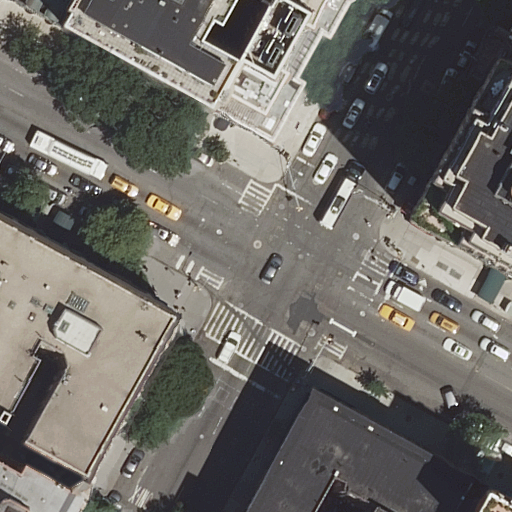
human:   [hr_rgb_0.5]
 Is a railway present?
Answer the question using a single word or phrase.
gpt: no

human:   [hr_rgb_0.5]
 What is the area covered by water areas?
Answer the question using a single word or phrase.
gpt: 0m2

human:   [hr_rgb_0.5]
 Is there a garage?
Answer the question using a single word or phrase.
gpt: no

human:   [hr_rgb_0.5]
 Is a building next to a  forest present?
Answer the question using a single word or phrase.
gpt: no

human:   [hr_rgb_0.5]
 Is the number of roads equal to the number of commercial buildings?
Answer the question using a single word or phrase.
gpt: no

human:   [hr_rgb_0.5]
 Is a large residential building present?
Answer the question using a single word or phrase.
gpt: yes

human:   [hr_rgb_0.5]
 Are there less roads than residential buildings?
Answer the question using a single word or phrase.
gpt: yes

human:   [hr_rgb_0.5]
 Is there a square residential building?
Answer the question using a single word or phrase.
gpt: no

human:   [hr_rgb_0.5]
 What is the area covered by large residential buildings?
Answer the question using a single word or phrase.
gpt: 1045m2

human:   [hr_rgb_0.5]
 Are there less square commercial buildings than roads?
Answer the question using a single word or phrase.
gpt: yes

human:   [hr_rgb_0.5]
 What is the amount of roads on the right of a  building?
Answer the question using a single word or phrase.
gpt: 6

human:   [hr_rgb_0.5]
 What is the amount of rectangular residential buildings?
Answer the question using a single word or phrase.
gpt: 3

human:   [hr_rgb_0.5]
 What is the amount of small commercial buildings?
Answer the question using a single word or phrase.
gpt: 0

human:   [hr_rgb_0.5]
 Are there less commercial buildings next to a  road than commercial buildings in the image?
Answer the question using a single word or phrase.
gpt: no

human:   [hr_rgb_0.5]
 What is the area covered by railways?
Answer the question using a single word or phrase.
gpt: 0m2

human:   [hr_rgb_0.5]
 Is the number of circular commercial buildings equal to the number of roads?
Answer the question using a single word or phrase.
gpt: no

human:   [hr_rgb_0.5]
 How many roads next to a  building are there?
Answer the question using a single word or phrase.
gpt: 7

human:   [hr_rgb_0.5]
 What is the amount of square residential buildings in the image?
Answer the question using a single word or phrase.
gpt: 0

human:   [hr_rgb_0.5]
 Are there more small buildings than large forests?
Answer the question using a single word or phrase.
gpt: yes

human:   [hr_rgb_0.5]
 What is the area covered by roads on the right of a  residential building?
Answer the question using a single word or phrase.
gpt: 0m2

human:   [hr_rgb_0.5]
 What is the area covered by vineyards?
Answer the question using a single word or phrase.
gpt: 0m2

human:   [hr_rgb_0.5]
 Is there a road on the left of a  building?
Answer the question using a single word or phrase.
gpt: yes

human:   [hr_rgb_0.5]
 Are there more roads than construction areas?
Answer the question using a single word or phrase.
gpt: yes

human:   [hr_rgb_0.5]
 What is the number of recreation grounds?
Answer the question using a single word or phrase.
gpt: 0

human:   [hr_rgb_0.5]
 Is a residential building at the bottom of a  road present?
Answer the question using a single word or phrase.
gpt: yes

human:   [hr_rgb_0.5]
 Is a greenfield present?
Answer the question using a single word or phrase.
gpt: no

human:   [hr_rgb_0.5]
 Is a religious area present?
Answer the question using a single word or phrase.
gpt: no

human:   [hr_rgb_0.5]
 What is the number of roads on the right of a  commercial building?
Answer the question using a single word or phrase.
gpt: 0

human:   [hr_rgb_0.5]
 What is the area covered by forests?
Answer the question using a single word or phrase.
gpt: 0m2

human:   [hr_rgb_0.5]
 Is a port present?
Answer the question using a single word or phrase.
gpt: no

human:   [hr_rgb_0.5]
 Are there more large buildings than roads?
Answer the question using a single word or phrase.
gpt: no

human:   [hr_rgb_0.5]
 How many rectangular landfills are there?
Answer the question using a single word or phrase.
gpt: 0

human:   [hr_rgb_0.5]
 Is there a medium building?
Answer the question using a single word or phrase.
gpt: yes

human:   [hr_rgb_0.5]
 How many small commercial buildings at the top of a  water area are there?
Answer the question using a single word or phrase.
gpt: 0

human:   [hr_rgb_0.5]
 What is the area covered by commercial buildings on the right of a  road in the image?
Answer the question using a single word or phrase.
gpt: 0m2

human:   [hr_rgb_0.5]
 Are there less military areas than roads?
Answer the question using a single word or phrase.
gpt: yes